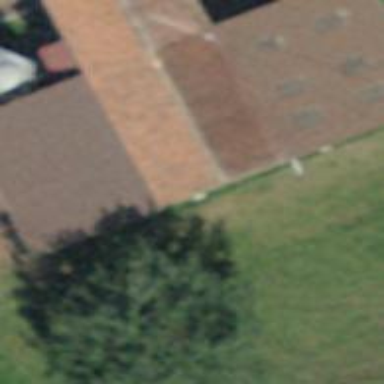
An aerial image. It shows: Shed.